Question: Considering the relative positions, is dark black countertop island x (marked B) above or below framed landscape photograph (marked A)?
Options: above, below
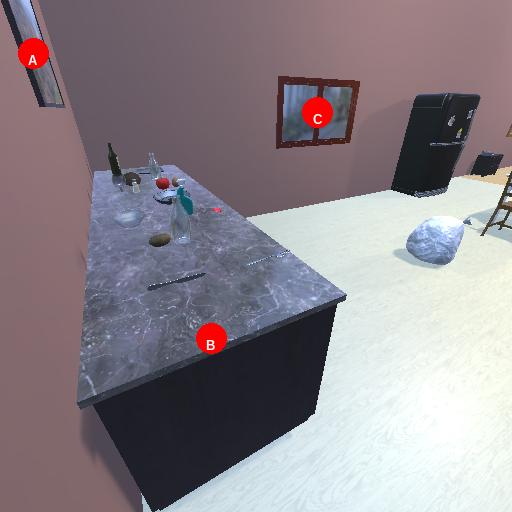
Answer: above